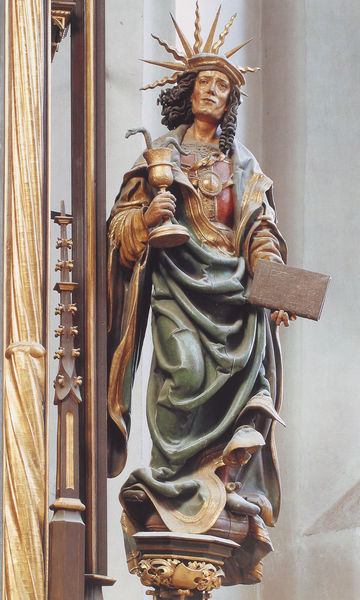
Titel: Hochaltar der ehemaligen Stiftskirche St. Kastulus in Moosburg
Standort: Moosburg, ehemalige Stiftskirche St. Kastulus (EU - D - Bayern)
Schlagwörter: blau, mann, umhang, grün, braun, bunt, frau, haar, holz, hut, mund, nase, säule, rot, kappe, falten, halten, sockel, tragen, ärmel, kirche, figur, gewand, gold, kelch, mantel, blatt, locken, skulptur, statue, farbig, kette, detail, buch, strahlen, schlange, schnitzerei, kerzenhalter, heiligenschein, medallion, nimbus, kanzel, heiliger, gefasst, schnitzwerk, barbara, strahlenkranz, naumburg, hare, freistehend, medalion, kelsch, asclepios, asklepiosnatter, heilgier, barbarea